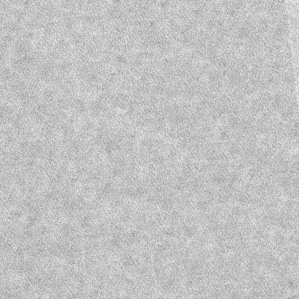
Label: frost